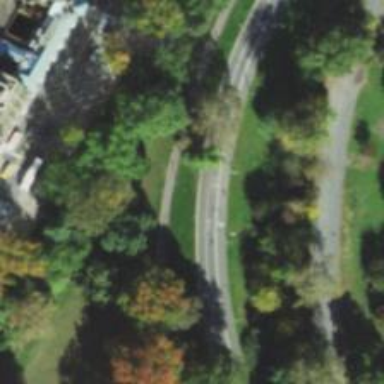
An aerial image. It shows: Service road with asphalt surface and cycle track alongside.